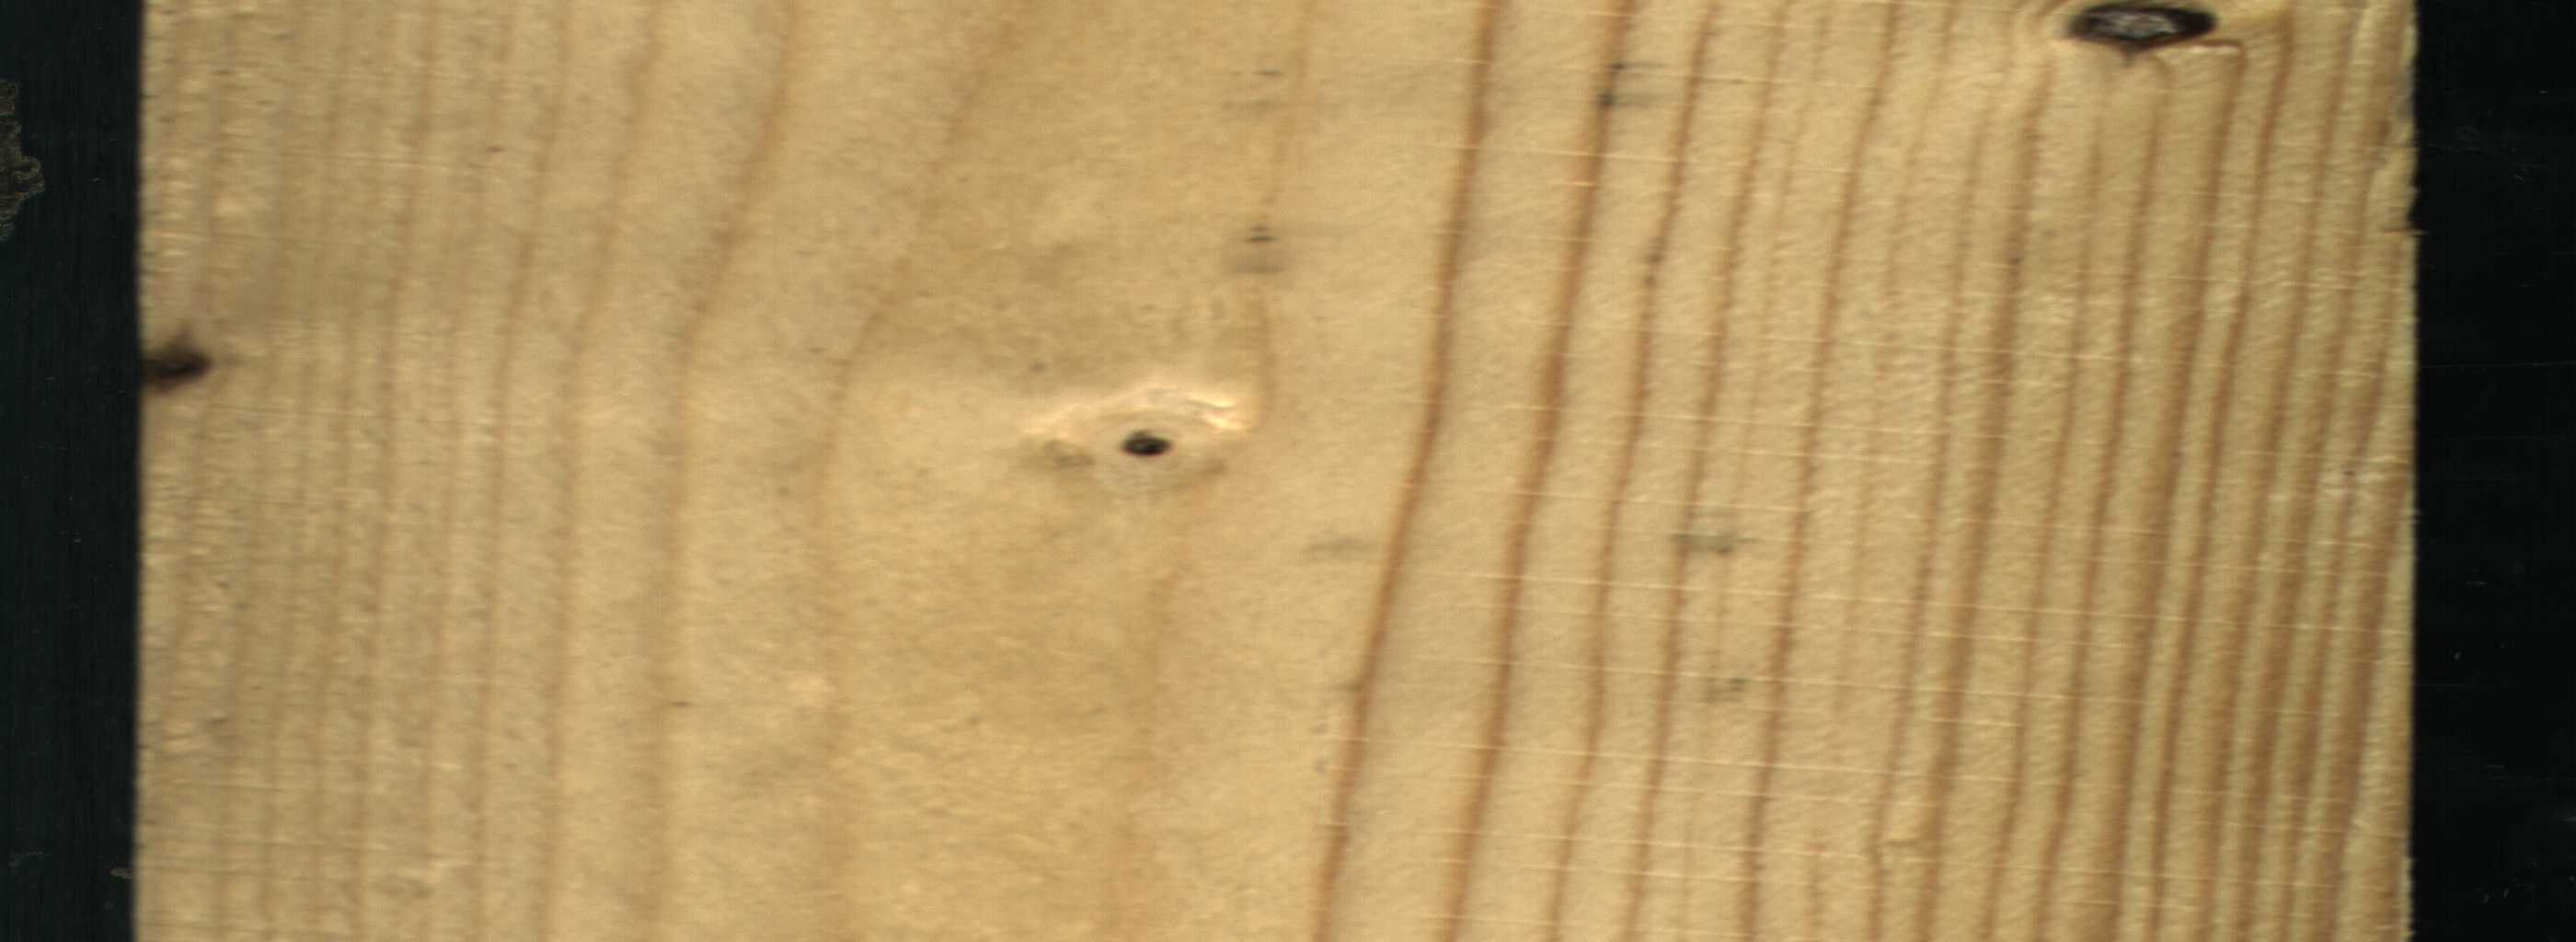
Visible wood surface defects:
Dead_Knot
Dead_Knot
Dead_Knot